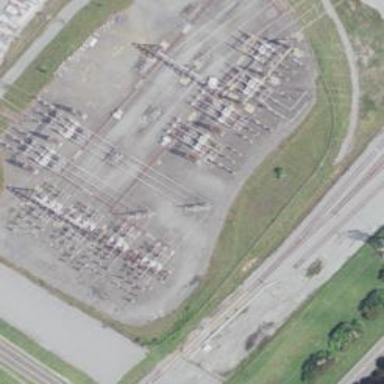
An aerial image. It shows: There is fence around switching substation.